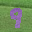
Label: 9